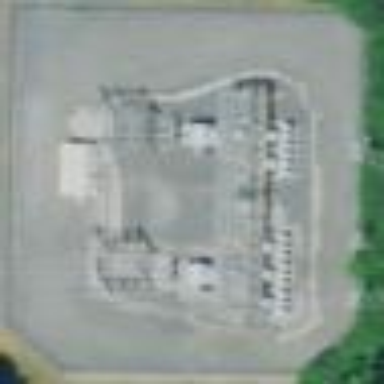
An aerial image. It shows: Distribution power substation secured by fence.